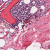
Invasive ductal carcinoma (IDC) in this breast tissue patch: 0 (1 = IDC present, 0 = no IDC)